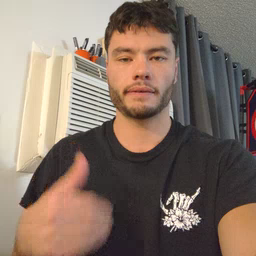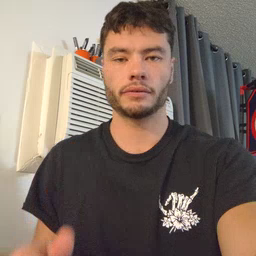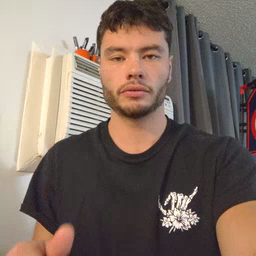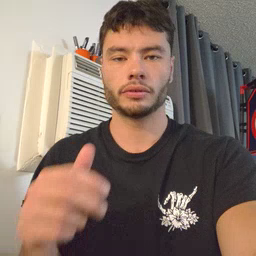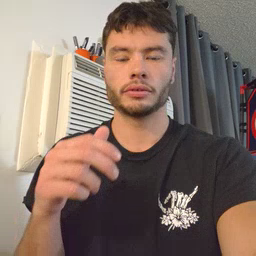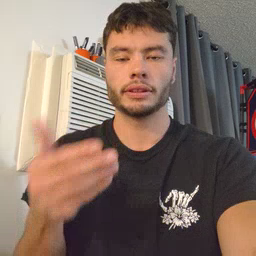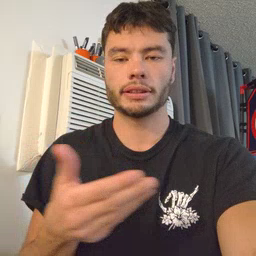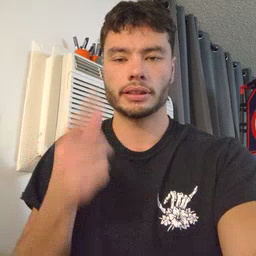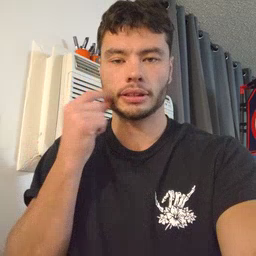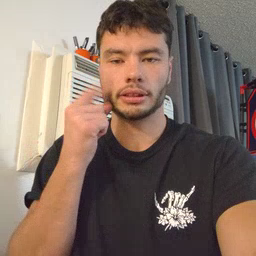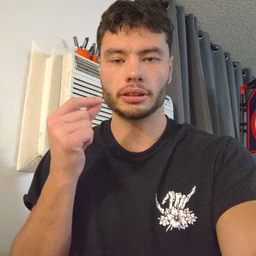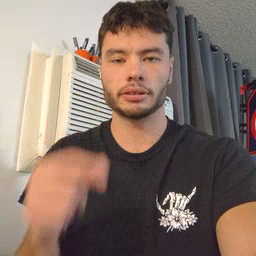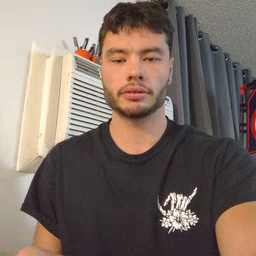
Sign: kitty